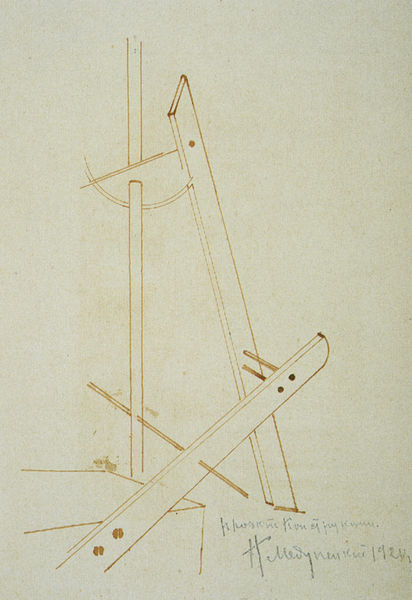
Titel: Konstruktion
Künstler: Konstantin Medunezkij
Institution: Art Co. Ltd. (Sammlung George Costakis)
Schlagwörter: komposition, braun, holz, skizze, zeichnung, architektur, signatur, kreis, papier, studie, moderne, russland, abstrakt, linien, figuren, nägel, segment, entwurf, senkrecht, halbkreis, diagonal, werkzeug, konstruktion, geometrie, schrauben, installation, konstruktivismus, dreidimensional, anleitung, zirkel, suprematismus, modellzeichnung